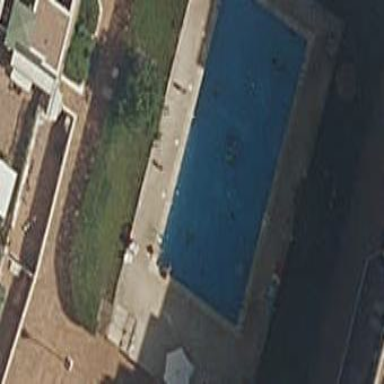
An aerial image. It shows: Swimming pool located in leisure land.